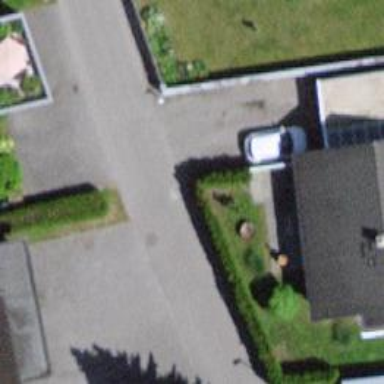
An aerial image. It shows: Driveway.